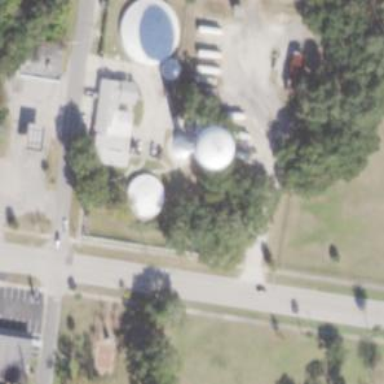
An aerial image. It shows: Water tower that is man-made.